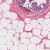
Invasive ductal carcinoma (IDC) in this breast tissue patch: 0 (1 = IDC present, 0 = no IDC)